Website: lowes
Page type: cart
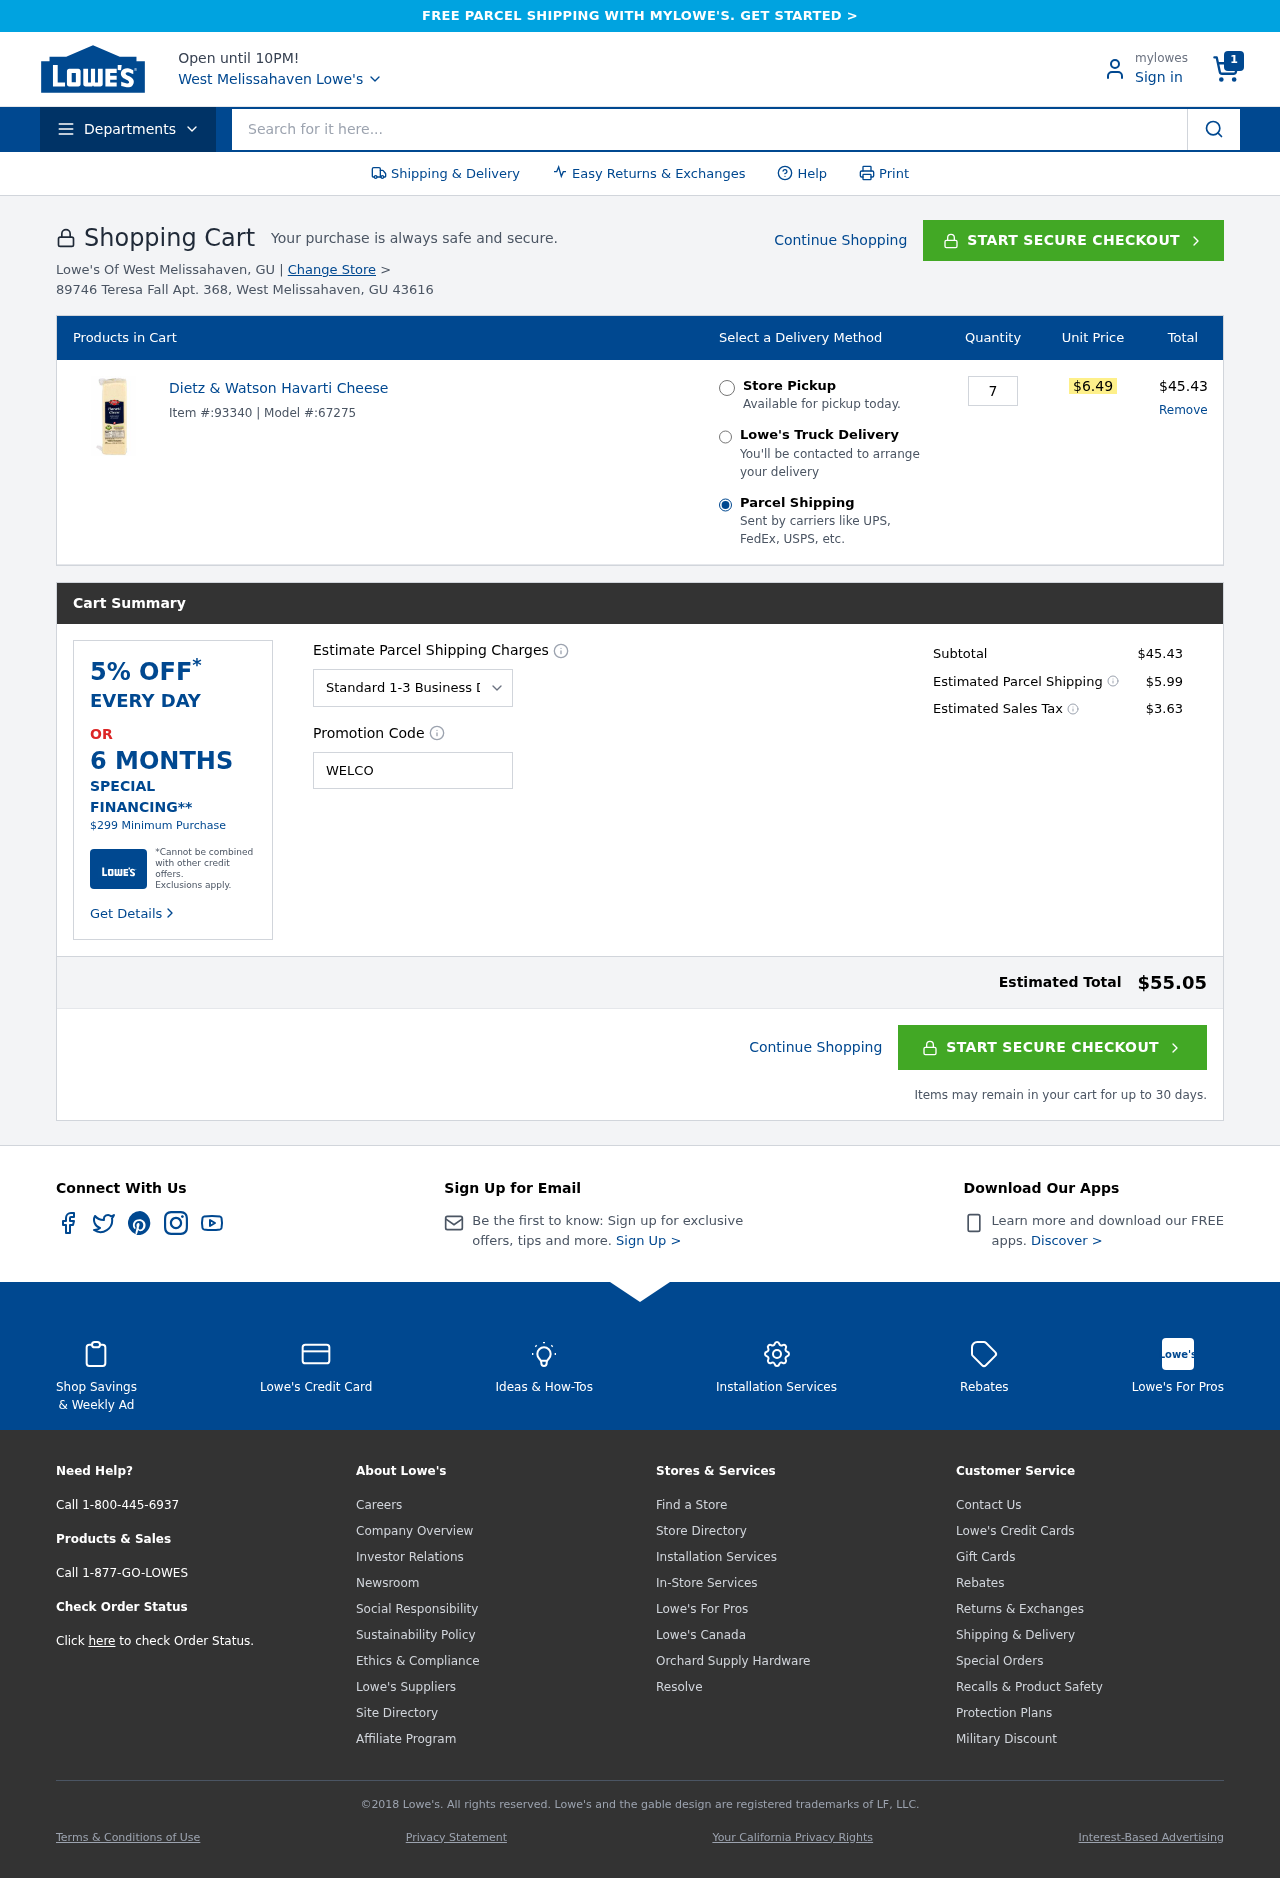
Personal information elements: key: PII_CITY
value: Melissahaven
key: PII_CITY
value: West Melissahaven
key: PII_POSTCODE
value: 43616
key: PII_PROMO_CODE
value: WELCOME53
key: PII_STREET
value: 89746 Teresa Fall Apt. 368
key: PII_STATE_ABBR
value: GU
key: PII_STATE
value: GU
Product elements: key: PRODUCT1_NAME
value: Dietz & Watson Havarti Cheese
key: PRODUCT1_PRICE
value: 6.49
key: PRODUCT1_QUANTITY
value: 7
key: PRODUCT1_MODEL
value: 67275
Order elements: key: ORDER_NUM_ITEMS
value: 1
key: ORDER_ITEM_ID
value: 93340
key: ORDER_LINE_TOTAL
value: $45.43
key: ORDER_SUBTOTAL
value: $45.43
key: ORDER_SHIPPING_COST
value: $5.99
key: ORDER_TAX
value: $3.63
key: ORDER_TOTAL
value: $55.05
Search elements: key: HEADER_SEARCH
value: Search for it here...